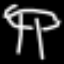
Label: mushroom